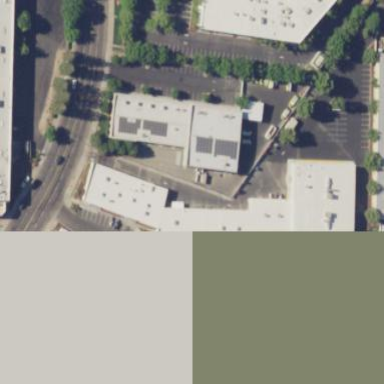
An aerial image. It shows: Commercial area.